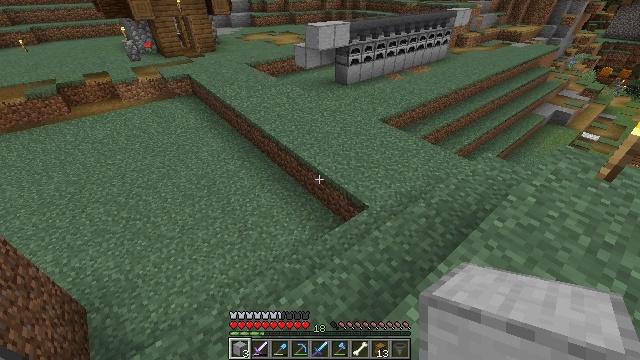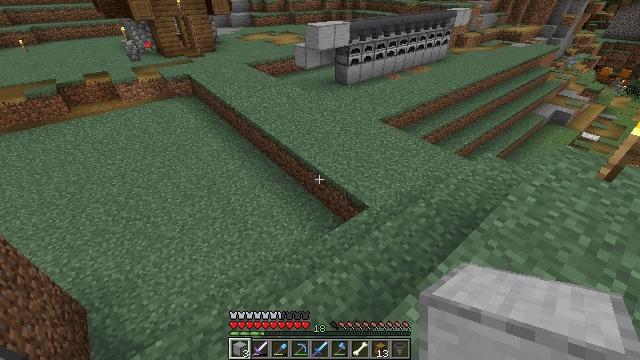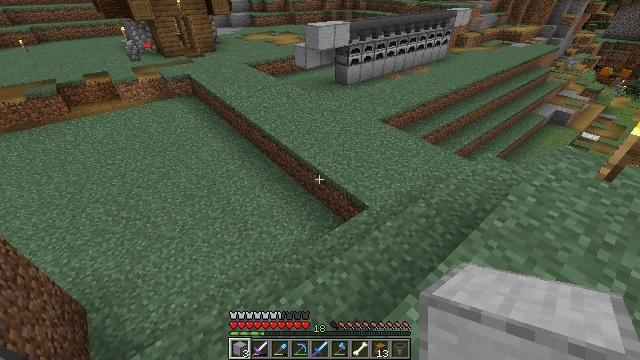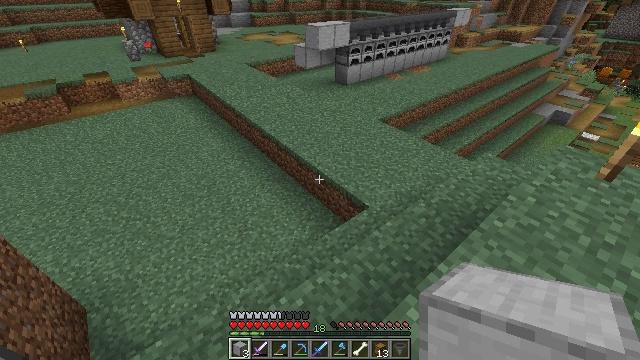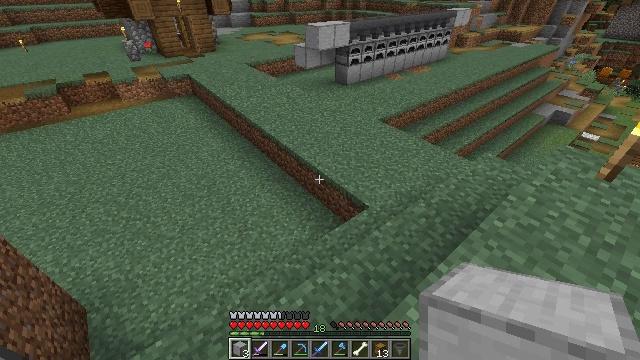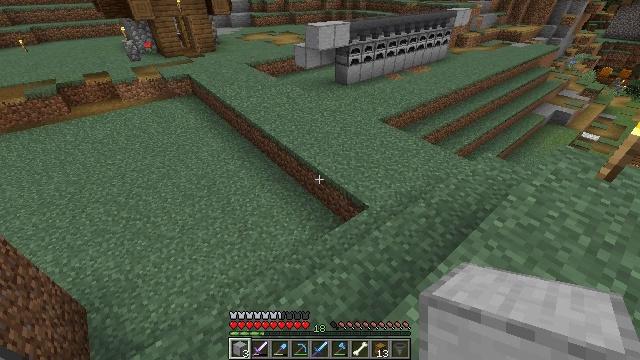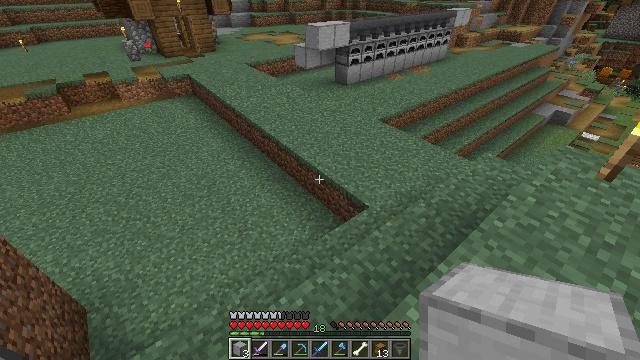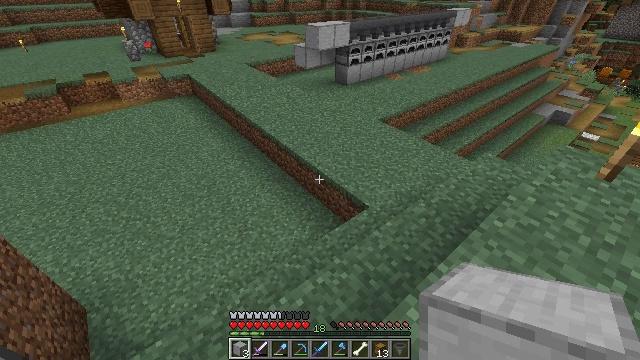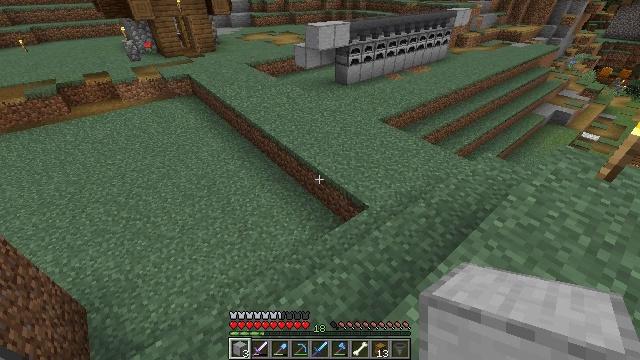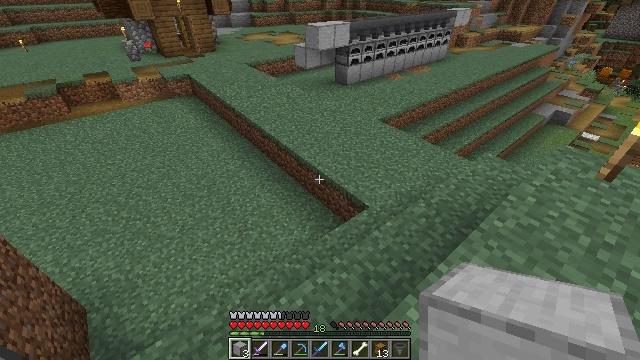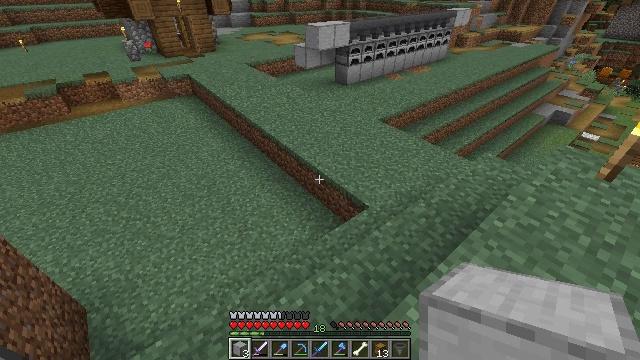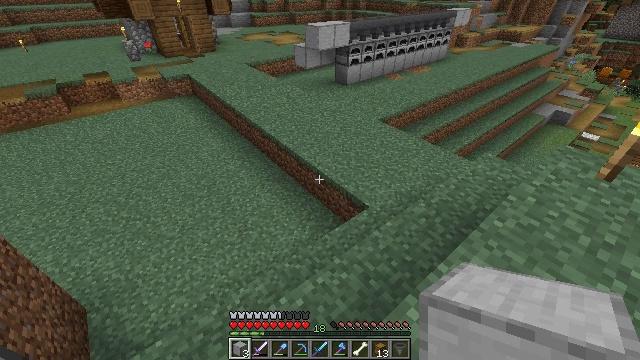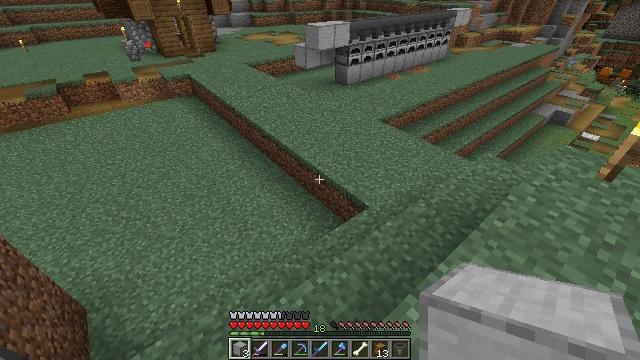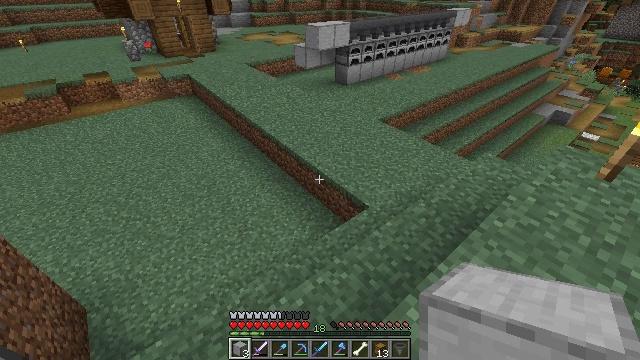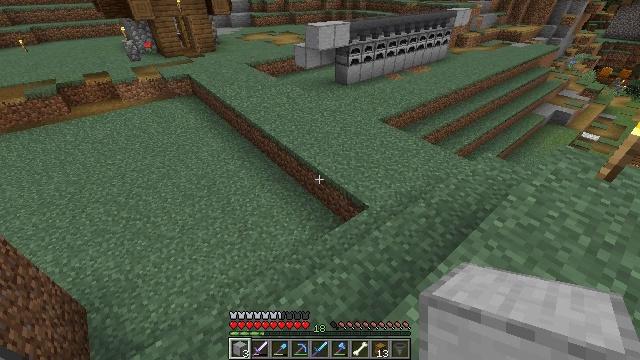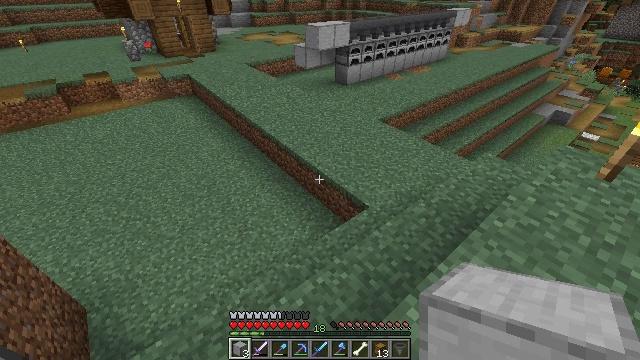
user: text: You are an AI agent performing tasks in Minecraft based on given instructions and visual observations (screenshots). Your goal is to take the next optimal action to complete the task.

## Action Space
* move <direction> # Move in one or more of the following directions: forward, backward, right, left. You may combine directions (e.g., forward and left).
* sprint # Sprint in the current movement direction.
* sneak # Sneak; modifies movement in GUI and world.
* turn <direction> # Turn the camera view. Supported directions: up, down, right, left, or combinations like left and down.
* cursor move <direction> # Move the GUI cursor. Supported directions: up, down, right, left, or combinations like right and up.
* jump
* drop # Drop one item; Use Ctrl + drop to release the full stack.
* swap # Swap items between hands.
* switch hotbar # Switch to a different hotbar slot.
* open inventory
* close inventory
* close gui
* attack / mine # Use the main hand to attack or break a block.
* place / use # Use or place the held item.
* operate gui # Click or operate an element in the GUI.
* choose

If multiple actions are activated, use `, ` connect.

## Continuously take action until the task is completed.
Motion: motion action
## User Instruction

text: Interact with the furnace to make smooth stone.
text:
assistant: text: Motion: no_op
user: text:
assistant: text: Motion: no_op
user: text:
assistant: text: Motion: no_op
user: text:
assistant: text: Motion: no_op
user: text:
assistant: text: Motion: no_op
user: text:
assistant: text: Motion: no_op
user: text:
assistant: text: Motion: no_op
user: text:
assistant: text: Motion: no_op
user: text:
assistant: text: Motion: no_op
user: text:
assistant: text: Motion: no_op
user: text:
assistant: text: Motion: no_op
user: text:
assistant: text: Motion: no_op
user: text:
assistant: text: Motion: no_op
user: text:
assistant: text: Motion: no_op
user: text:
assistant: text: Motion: no_op
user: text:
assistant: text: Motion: no_op
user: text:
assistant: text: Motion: no_op
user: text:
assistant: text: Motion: no_op
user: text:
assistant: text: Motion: no_op
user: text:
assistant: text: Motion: no_op
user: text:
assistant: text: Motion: no_op
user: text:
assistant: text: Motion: no_op
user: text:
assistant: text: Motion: no_op
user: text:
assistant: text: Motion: no_op
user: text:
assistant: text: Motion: no_op
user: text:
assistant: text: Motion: no_op
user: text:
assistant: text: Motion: no_op
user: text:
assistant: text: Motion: no_op
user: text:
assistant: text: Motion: no_op
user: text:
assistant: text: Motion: no_op